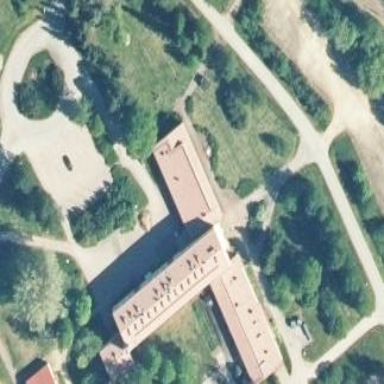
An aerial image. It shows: Dormitory building.